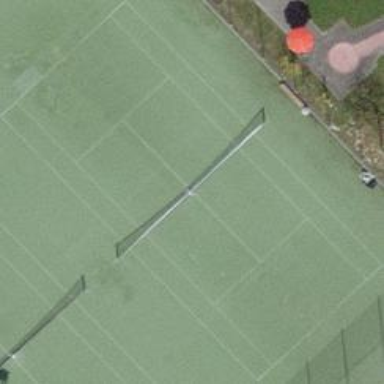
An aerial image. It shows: Tennis court with tartan surface on leisure land pitch.